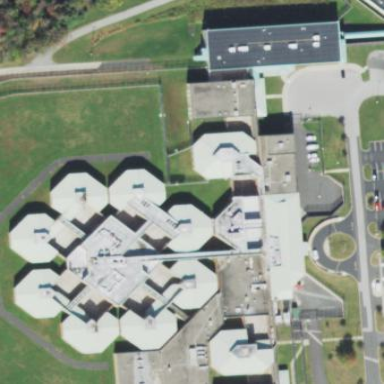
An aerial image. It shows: Prison.